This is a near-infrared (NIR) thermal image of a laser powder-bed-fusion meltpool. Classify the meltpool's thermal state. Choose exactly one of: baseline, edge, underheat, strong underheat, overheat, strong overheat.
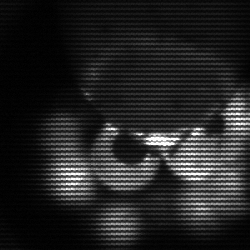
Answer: edge